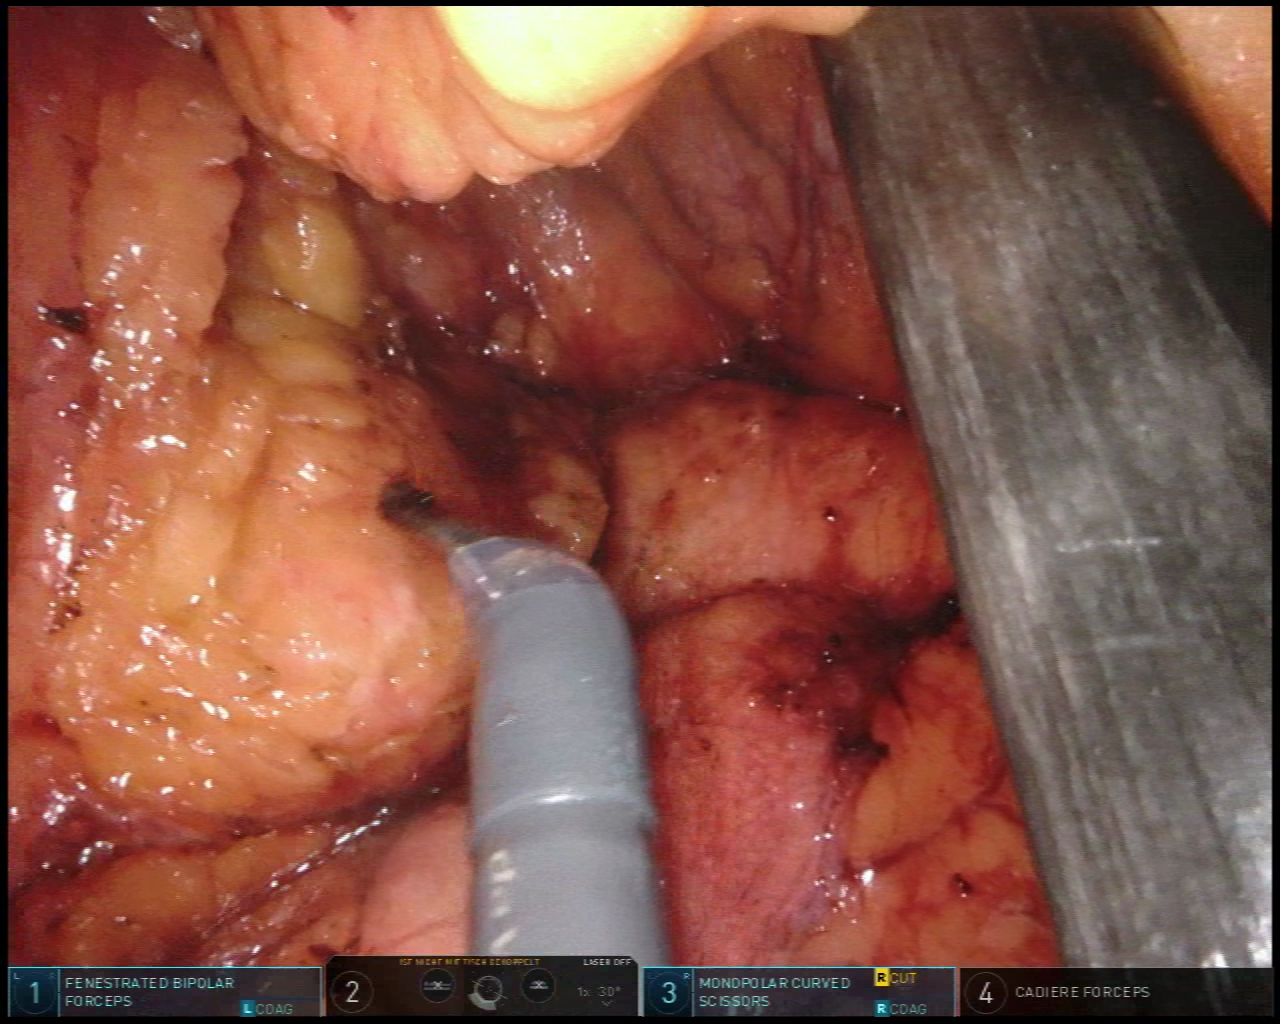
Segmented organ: pancreas
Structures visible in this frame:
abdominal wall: no
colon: yes
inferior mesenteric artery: no
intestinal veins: no
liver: no
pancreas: yes
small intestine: no
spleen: no
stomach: no
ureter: no
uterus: no
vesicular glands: no